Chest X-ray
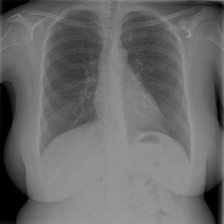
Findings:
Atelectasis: negative
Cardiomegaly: negative
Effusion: negative
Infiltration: negative
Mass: negative
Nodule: negative
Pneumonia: negative
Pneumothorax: negative
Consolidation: negative
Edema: negative
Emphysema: negative
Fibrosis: negative
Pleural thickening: negative
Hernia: negative